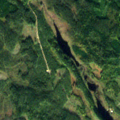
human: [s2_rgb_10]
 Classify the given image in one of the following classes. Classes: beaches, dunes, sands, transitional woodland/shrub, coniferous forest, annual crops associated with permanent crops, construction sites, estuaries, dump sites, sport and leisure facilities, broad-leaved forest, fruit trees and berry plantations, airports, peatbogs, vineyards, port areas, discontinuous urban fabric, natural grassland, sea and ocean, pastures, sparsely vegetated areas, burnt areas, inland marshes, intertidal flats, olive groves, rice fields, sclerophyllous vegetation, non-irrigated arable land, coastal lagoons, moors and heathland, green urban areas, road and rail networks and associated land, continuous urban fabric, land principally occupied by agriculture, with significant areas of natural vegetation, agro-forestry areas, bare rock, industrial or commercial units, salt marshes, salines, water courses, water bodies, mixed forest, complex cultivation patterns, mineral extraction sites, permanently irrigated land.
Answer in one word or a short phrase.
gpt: coniferous forest, mixed forest, transitional woodland/shrub